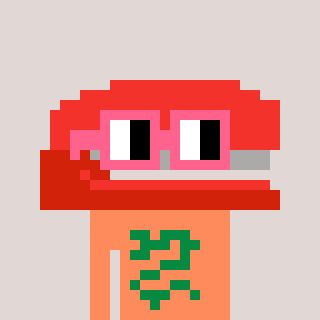
a pixel art character with square pink glasses, a stapler-shaped head and a peachy-colored body on a warm background